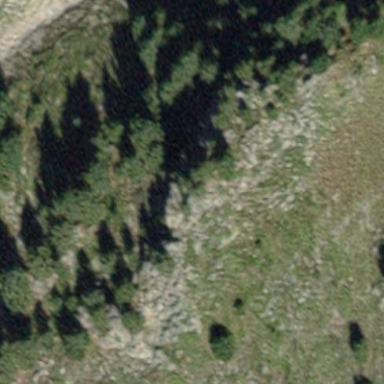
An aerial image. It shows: Forest area.